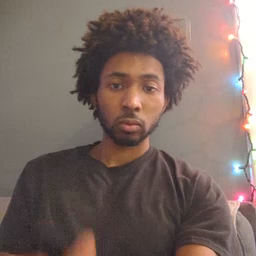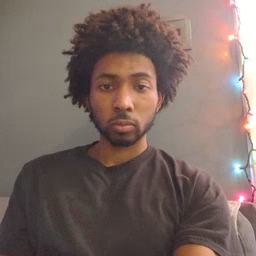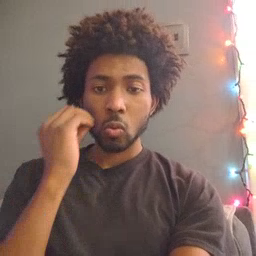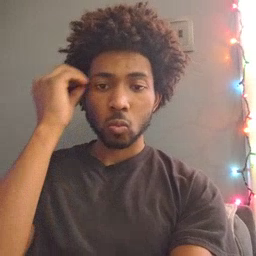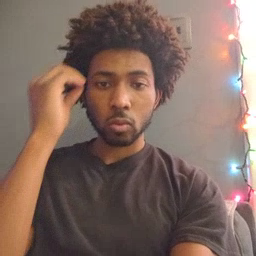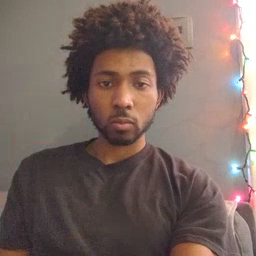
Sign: home